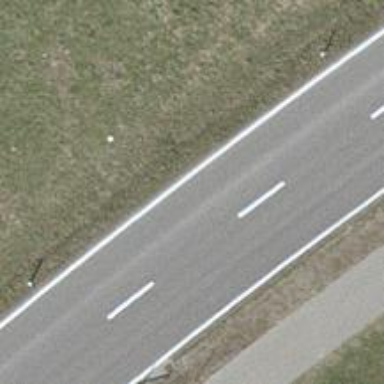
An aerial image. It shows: Secondary road with separate asphalt sidewalk.